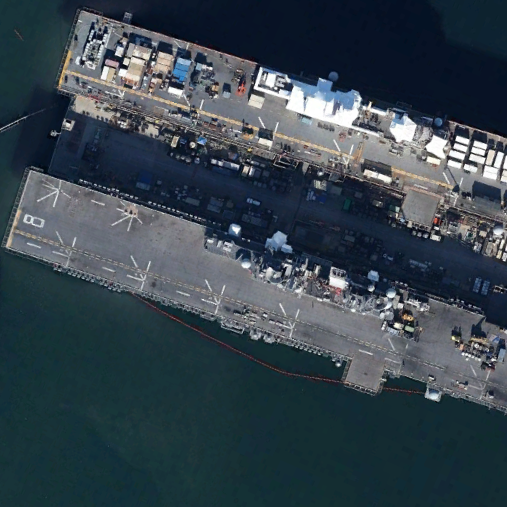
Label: assault